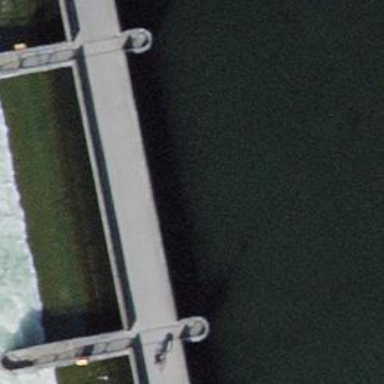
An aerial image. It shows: Weir along the waterway.